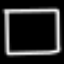
Label: square